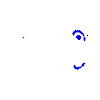
Particle: kaon